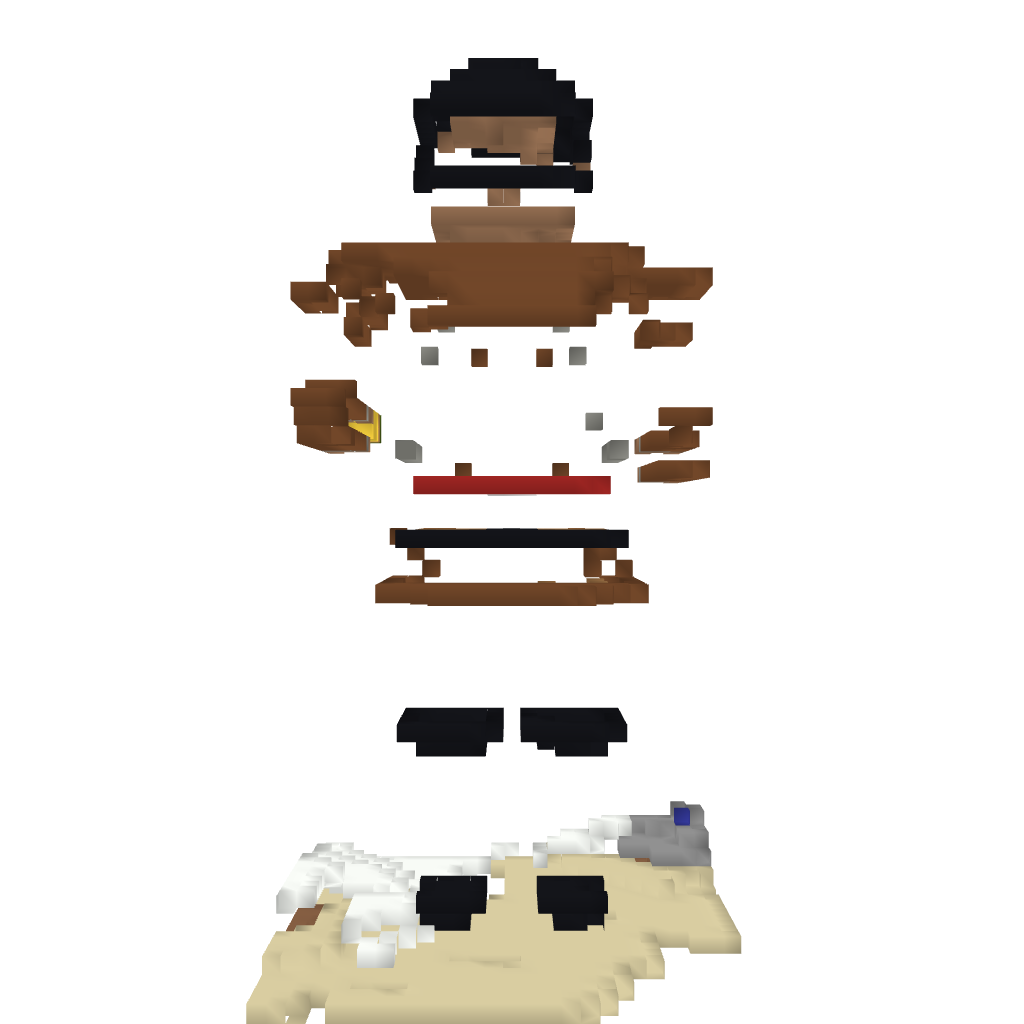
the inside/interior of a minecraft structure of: Dr Who